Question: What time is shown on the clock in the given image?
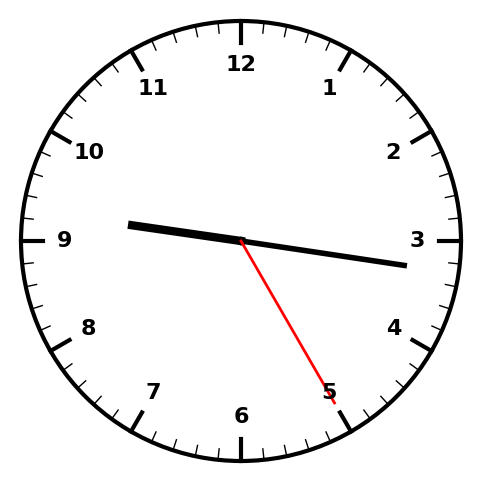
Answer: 09:16:25